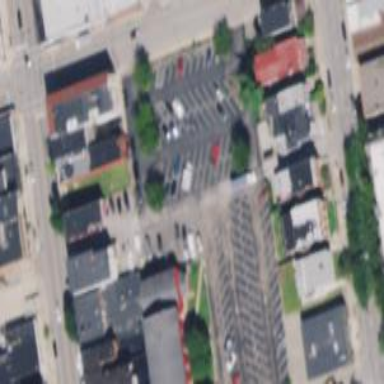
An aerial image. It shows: Parking area with surface.